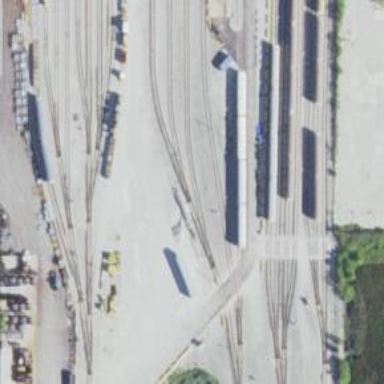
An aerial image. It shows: Electrified rail in service yard.